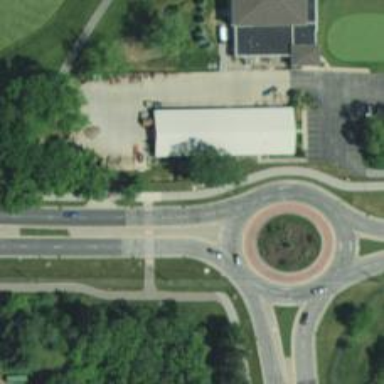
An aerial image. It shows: Uncontrolled road crossing.